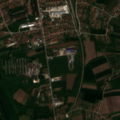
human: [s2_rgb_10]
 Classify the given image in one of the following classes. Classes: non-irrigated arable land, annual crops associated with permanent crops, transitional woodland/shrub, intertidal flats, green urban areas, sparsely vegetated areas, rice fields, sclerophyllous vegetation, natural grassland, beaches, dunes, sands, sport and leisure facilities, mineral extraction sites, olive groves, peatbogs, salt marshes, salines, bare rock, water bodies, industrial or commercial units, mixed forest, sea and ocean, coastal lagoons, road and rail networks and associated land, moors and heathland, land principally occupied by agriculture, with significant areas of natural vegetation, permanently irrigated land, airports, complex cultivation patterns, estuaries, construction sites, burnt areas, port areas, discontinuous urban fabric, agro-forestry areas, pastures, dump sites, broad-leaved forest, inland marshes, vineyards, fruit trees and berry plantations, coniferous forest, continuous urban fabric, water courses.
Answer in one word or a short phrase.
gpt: discontinuous urban fabric, complex cultivation patterns, land principally occupied by agriculture, with significant areas of natural vegetation